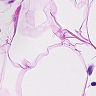
Metastatic tissue present: no